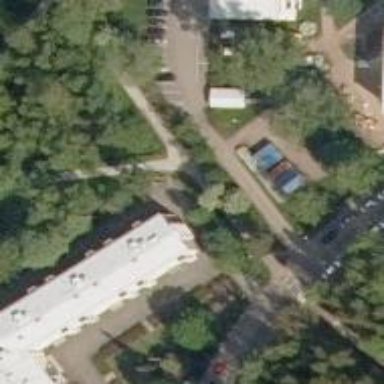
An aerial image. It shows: Asphalt cycleway.